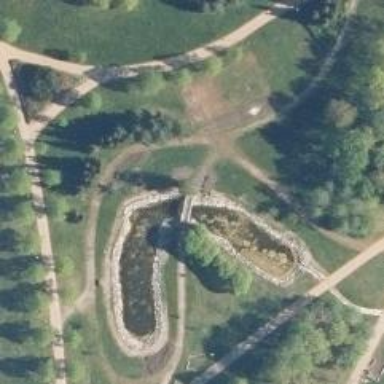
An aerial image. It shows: Footway bridge.